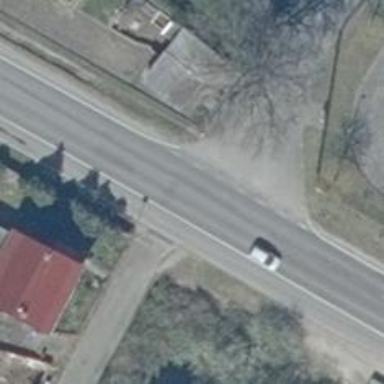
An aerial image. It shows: Tertiary road with asphalt surface.